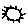
Label: sun